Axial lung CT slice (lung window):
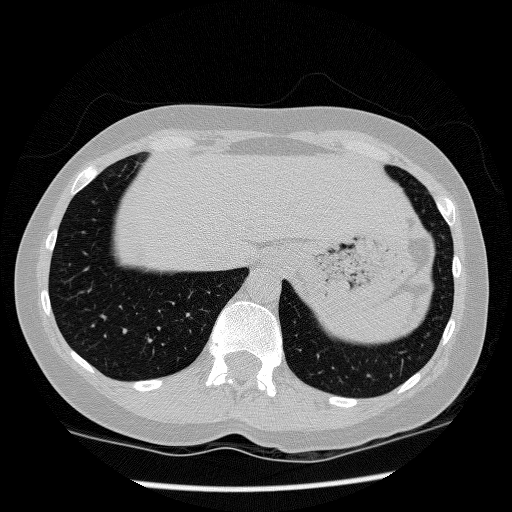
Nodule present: no